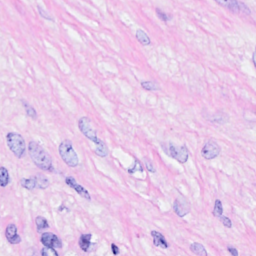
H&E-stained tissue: Breast